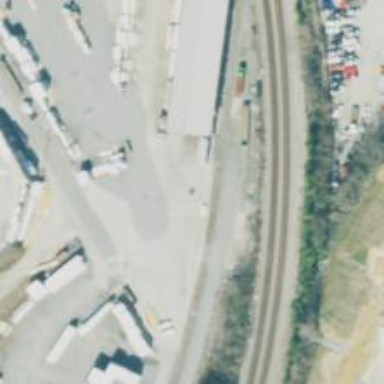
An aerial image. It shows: Rail spur service.